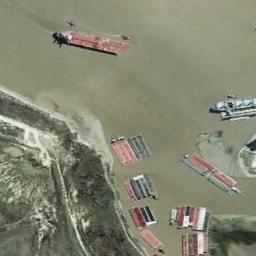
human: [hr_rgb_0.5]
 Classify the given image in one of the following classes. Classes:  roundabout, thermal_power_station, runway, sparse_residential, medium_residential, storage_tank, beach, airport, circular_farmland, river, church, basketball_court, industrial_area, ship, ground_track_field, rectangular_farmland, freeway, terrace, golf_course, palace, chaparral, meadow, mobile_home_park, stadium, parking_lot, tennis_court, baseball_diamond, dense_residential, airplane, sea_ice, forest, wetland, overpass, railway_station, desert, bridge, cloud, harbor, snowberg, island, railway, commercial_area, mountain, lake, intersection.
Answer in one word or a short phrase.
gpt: ship